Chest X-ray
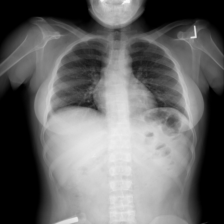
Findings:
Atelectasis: negative
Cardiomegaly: negative
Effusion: negative
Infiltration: negative
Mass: negative
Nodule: negative
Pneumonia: negative
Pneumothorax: negative
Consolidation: negative
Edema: negative
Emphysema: negative
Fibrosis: negative
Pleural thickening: negative
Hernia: negative